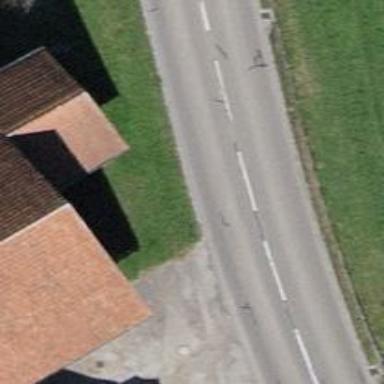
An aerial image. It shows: Tertiary road.